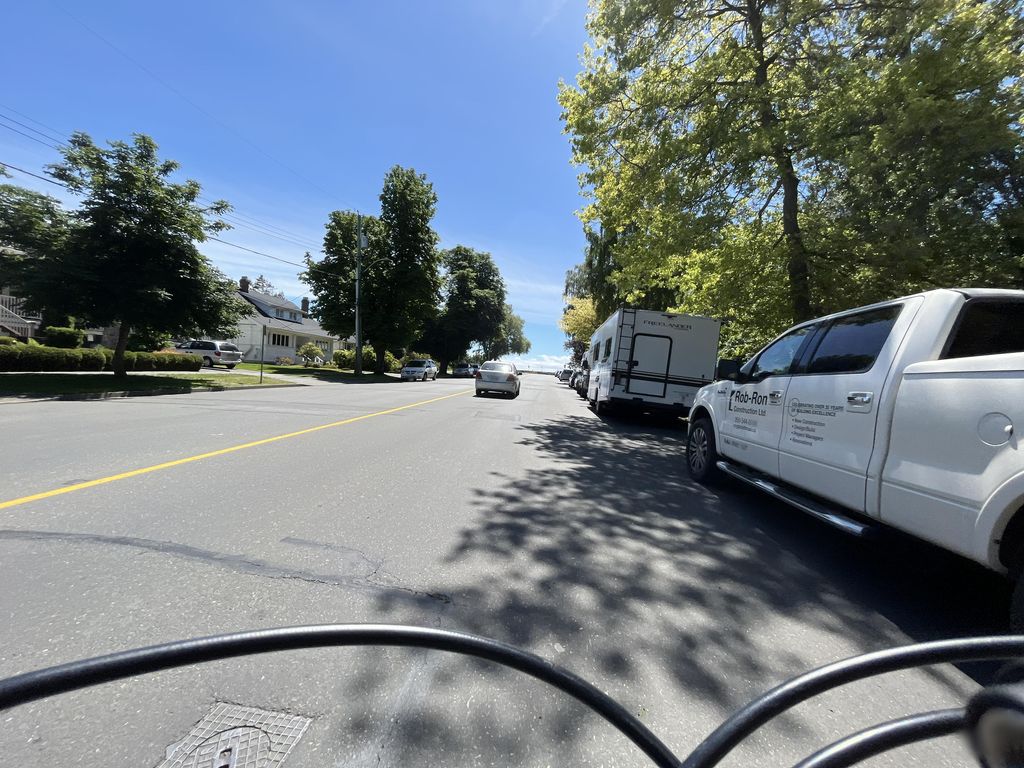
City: victoria